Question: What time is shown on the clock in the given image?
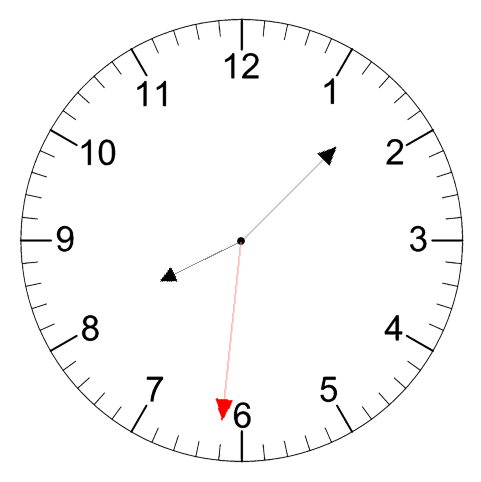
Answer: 08:07:31